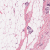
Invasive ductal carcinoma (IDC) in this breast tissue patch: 0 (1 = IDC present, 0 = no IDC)